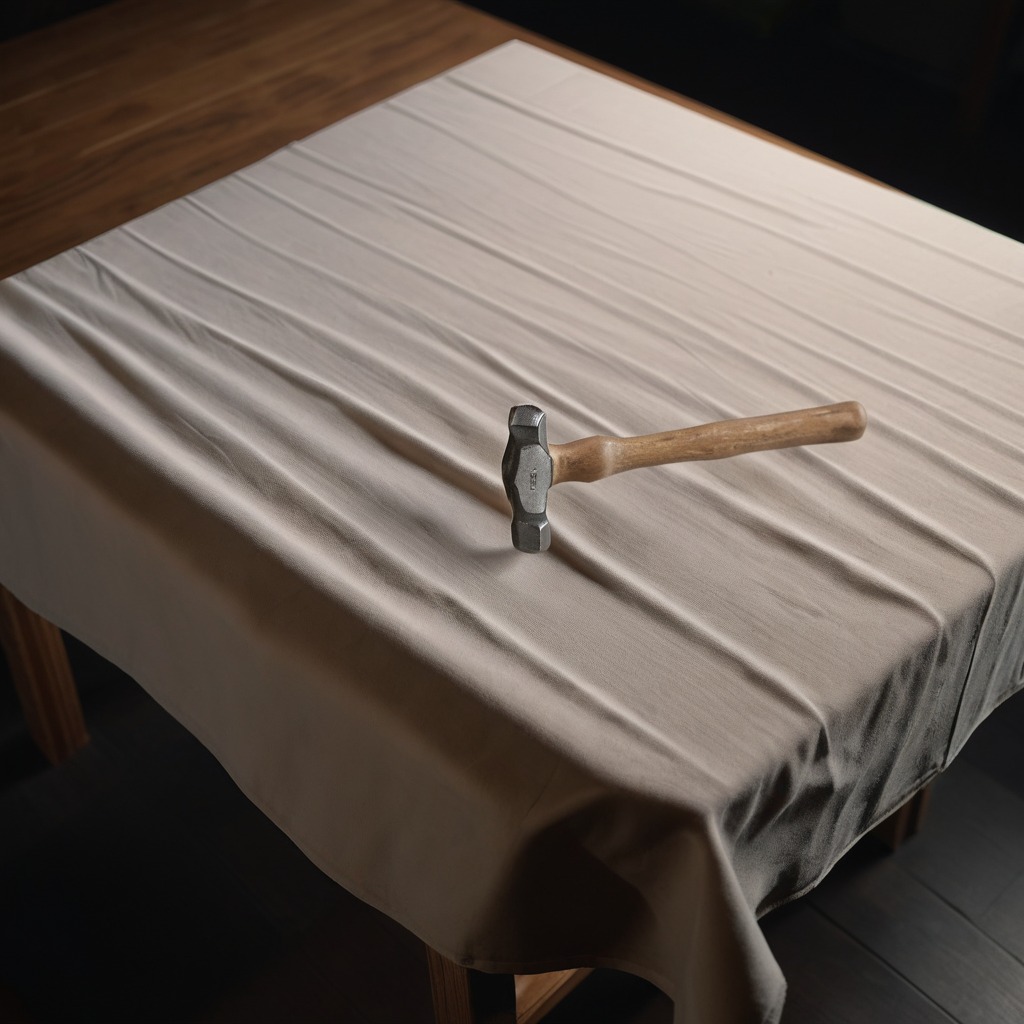
A hammer lying on a wooden table inside a workshop at night soft shadows worn but beneath the cloth